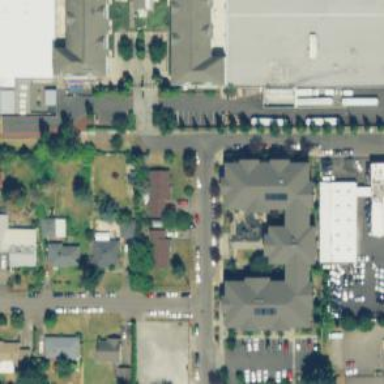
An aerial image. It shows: Residential road with sidewalk on the left.